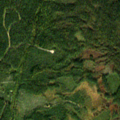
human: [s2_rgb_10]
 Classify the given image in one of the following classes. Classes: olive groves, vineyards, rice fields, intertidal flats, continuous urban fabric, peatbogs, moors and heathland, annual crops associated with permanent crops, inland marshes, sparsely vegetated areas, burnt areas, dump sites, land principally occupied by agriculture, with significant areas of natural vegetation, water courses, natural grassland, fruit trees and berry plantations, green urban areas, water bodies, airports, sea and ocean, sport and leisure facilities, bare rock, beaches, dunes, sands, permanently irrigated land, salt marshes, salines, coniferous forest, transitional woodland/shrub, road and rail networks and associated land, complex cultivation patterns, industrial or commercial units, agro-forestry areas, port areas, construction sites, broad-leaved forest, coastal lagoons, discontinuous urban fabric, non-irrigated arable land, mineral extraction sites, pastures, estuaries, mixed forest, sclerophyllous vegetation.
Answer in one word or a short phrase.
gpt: coniferous forest, transitional woodland/shrub, peatbogs